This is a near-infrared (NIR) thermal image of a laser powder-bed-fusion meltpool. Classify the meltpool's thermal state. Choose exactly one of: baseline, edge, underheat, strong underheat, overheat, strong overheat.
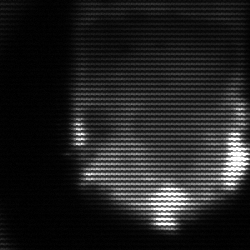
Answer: edge